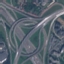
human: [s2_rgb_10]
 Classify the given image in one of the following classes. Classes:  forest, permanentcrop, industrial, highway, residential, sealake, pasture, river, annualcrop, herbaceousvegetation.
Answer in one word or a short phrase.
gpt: Highway